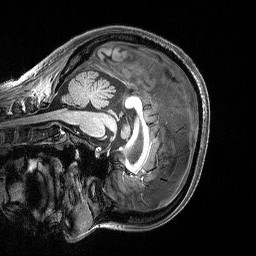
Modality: T1w
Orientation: sagittal
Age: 51
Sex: female
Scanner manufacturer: siemens
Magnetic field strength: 3 T
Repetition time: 2.3 s
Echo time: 0.00298 s